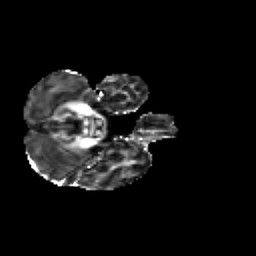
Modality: FA
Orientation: axial
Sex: male
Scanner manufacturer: siemens
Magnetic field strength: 3 T
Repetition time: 5 s
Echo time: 0.071 s